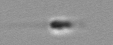
Label: flagellate_morphotype3